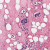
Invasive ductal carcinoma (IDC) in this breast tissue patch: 1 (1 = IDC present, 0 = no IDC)